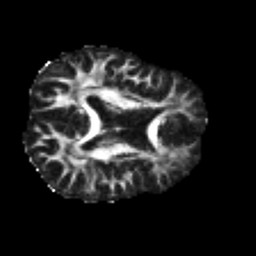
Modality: FA
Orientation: axial
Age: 23
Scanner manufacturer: philips
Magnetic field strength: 3 T
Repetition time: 8.6 s
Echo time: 0.127 s